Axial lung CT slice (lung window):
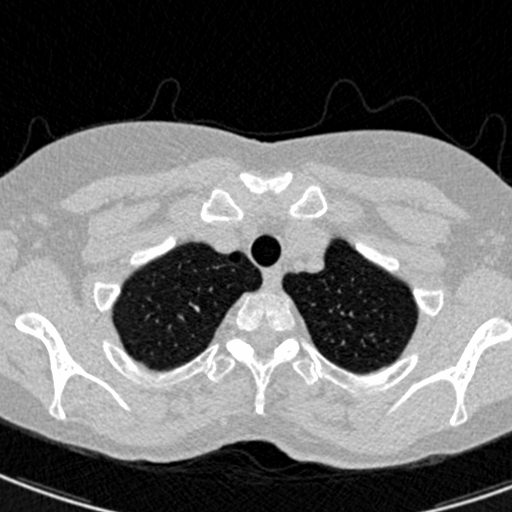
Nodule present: no